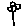
Label: flower